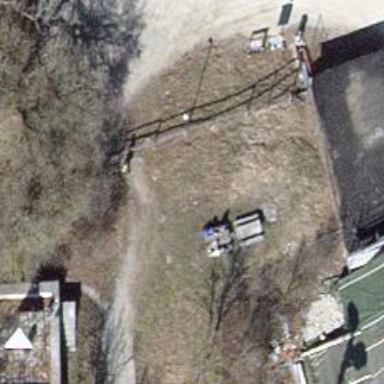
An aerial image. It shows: Picnic table located in leisure land area.